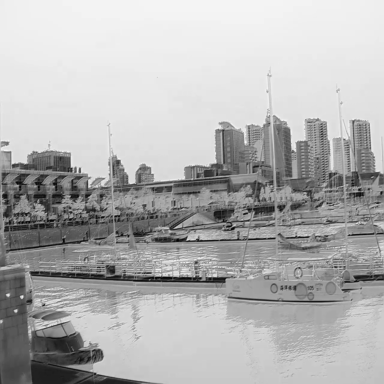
There are four sailboats in the infrared image.